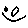
Label: smiley face